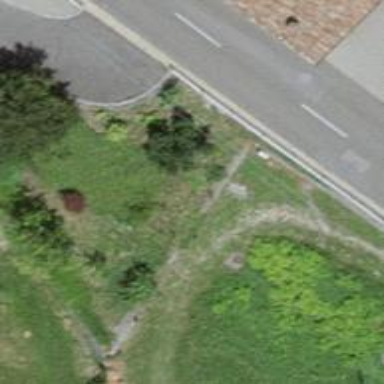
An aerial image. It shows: Path on the ground.